Question: I'm using a custom layout for an alert dialog, in which I set a custom background image.
When displayed, it seems that the dialog box is higher than my image background, while I set the layout dimensions to the image dimensions.
How can I set the dialog box dimensions to the dimensions of my background image? How can I remove this white border?
Thanks

dialog layout
'''
<?xml version="1.0" encoding="utf-8"?>
<LinearLayout xmlns:android="http://schemas.android.com/apk/res/android"
android:id="@+id/layout_root"
android:orientation="vertical"
android:background="@drawable/whip_sel_dialog_bg"
android:layout_width="279dp"
android:layout_height="130dp" >
<TextView android:id="@+id/dialog_title"
android:textColor="#FFF"
android:textSize="16sp"
android:textStyle="bold"
android:text="@string/dialog_title"
android:layout_width="fill_parent" android:gravity="center" android:layout_height="30dp" android:layout_marginTop="5dp"/>
<TextView android:id="@+id/dialog_text"
android:textColor="#FFF"
android:layout_height="35dp" android:layout_width="fill_parent" android:gravity="center"/>
<LinearLayout android:id="@+id/confirmation"
android:orientation="horizontal"
android:layout_width="fill_parent"
android:layout_height="fill_parent" android:gravity="center">
<Button android:id="@+id/button_cancel"
android:layout_width="128dp"
android:layout_height="43dp"
android:background="@drawable/btn_ok"
android:textColor="#FFF"
android:text="@string/cancel"
android:layout_marginRight="10dp"/>
<Button android:id="@+id/button_ok"
android:layout_width="128dp"
android:layout_height="43dp"
android:background="@drawable/btn_ok"
android:textColor="#FFF"
android:text="@string/ok" />
</LinearLayout>
</LinearLayout>
'''
dialog class
'''
public class WSelDialog extends Dialog implements OnClickListener {
private Button okButton, cancelButton;
public WSelDialog() {
super(MainActivity.this);
setContentView(R.layout.whipem_dialog);
okButton = (Button) findViewById(R.id.button_ok);
okButton.setText(getString(R.string.whip_sel_ok));
okButton.setOnClickListener(this);
cancelButton = (Button) findViewById(R.id.button_cancel);
cancelButton.setText(getString(R.string.whip_sel_cancel));
cancelButton.setOnClickListener(this);
TextView text = (TextView) findViewById(R.id.dialog_text);
text.setText(getString(R.string.whip_sel));
text.setOnClickListener(this);
}
@Override
public void onClick(View v) {
((GlobalVars)getApplicationContext()).playSound(100);
if (v == cancelButton)
dismiss();
else {
Intent i = new Intent(MainActivity.this, WhipSelection.class);
startActivity(i);
}
}
};
'''
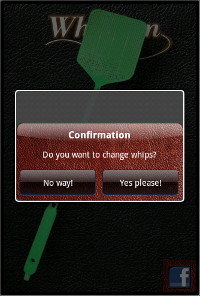
Answer: It looks like the dialog reserves this space for its title. See <URL>.